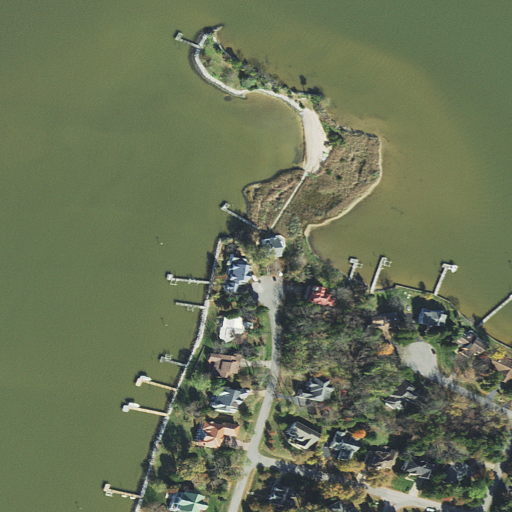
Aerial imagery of cape in Maryland named Bachelors Hope Point containing open water, low intensity development, herbaceous wetlands, woody wetlands, open development, medium intensity development, and mixed forest